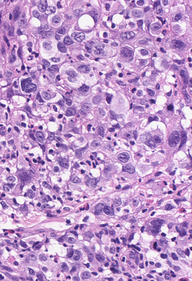
Tumor epithelial tissue: yes
Tumor-associated stroma tissue: no
Normal tissue: no